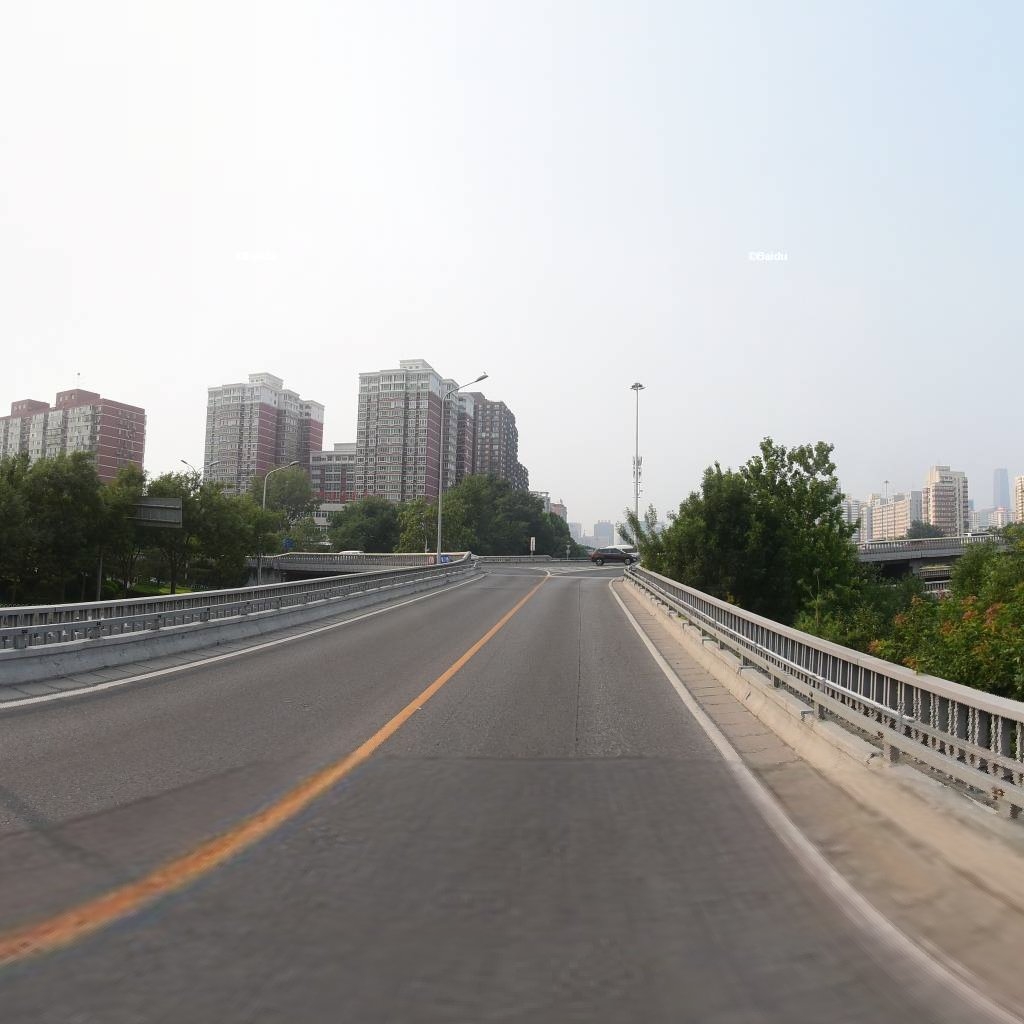
Region: Dongcheng
Road damage annotations: longitudinal crack